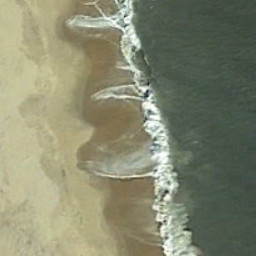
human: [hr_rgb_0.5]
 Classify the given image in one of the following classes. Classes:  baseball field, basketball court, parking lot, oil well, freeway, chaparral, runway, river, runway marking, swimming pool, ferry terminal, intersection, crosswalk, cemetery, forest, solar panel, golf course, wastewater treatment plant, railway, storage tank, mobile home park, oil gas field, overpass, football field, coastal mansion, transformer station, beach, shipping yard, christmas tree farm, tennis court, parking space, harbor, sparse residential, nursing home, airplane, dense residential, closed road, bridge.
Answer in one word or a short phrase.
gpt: beach